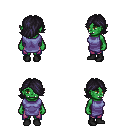
a pixel art fantasy rpg character, female body template, orc, green skin, chain tabard jacket, magenta pants, raven swoop hairstyle, black shoes, four views (front, back, left, right), 2x2 character sprite sheet, small pixel art, hard edges, no anti-aliasing